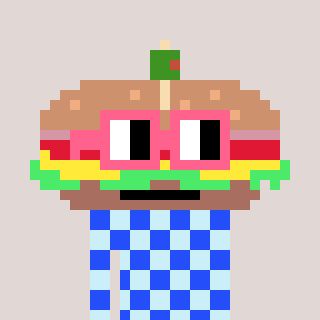
a pixel art character with square pink glasses, a sandwich-shaped head and a cold-colored body on a warm background